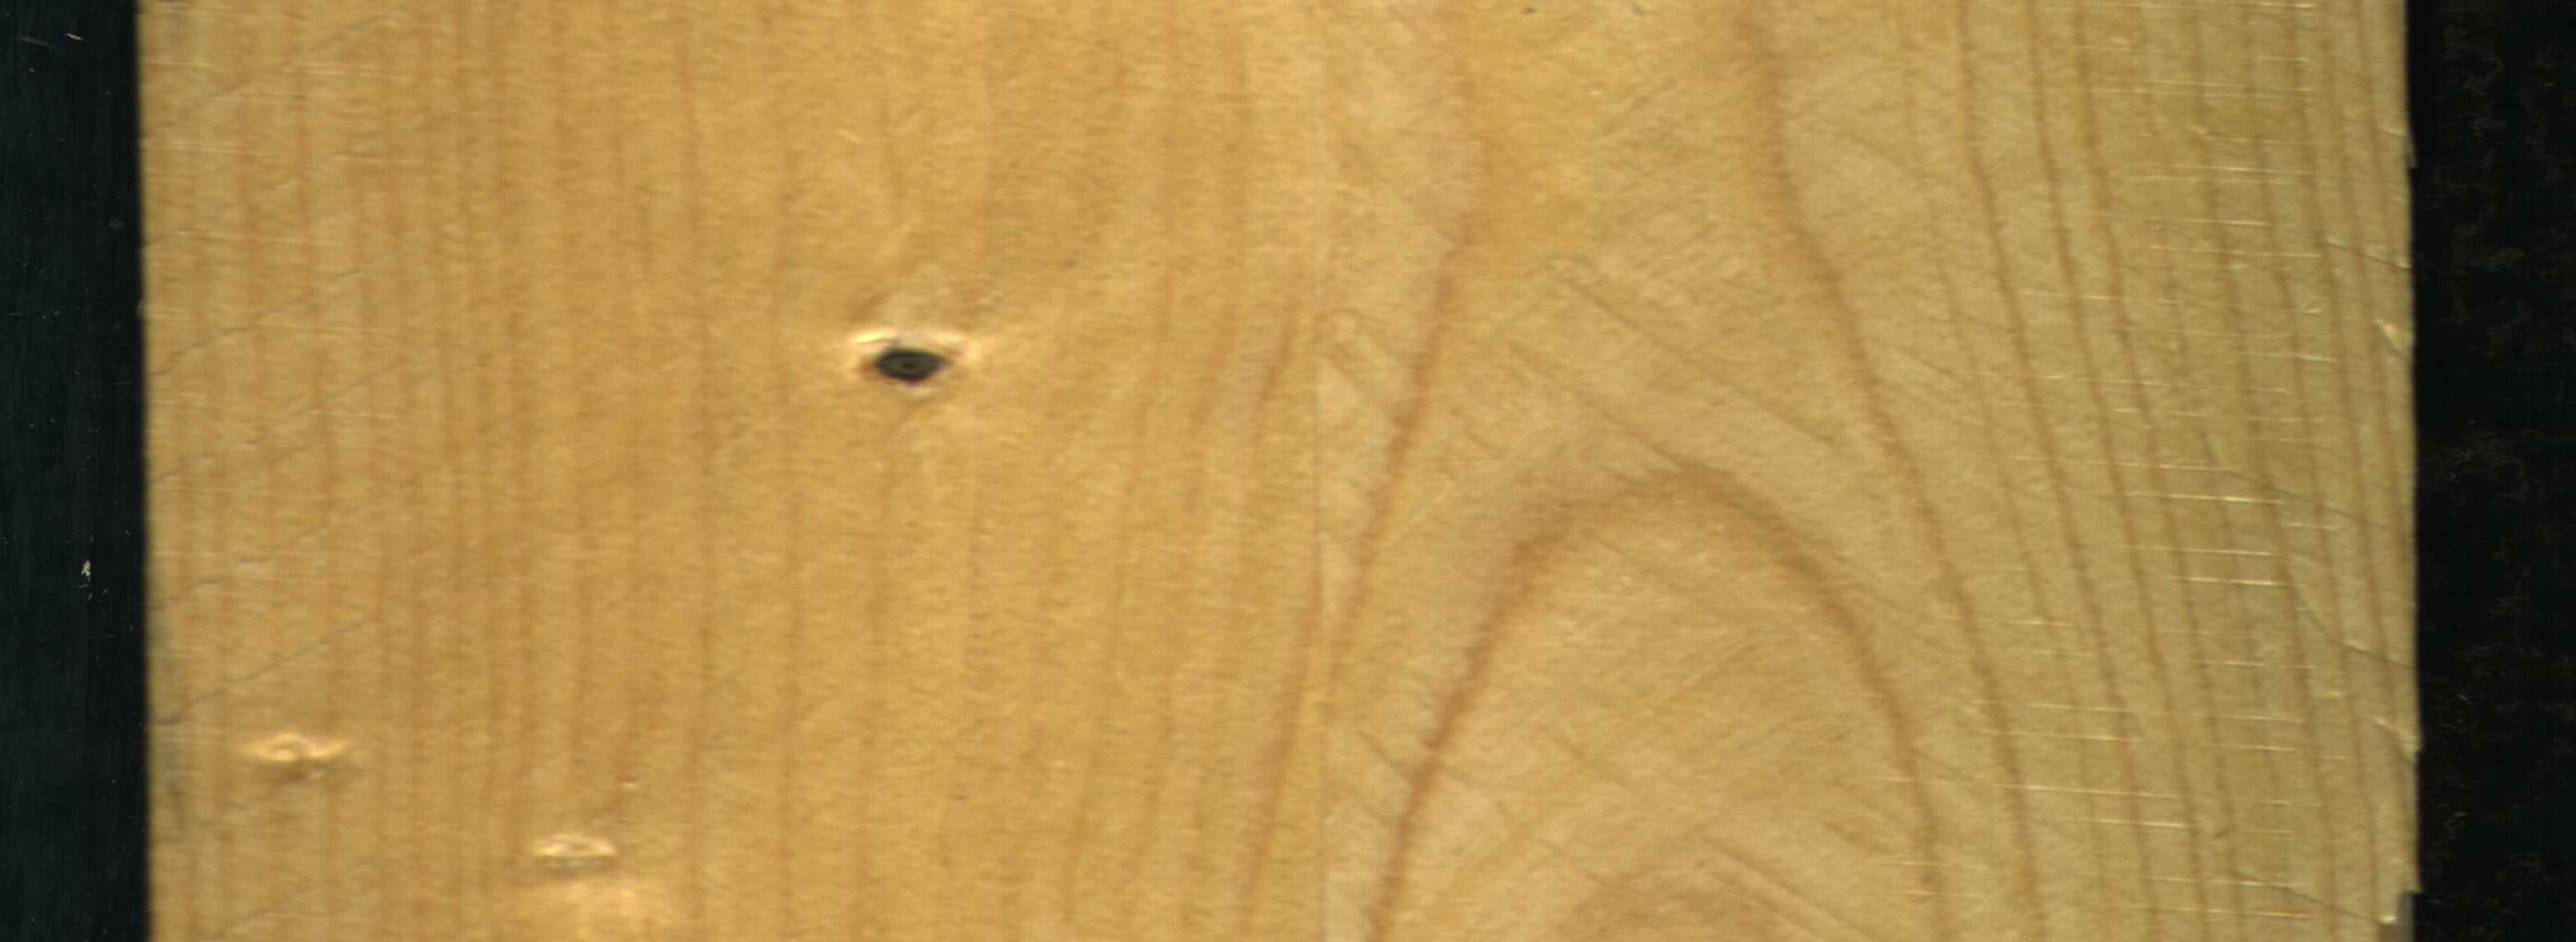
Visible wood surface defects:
Dead_Knot